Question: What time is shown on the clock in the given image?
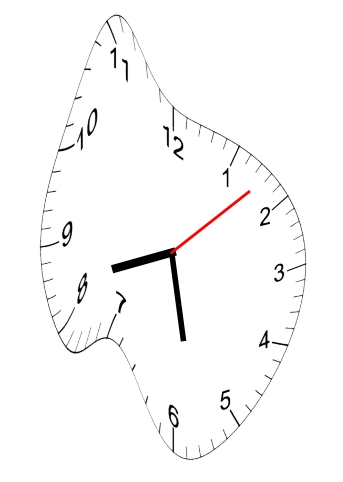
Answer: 08:28:08